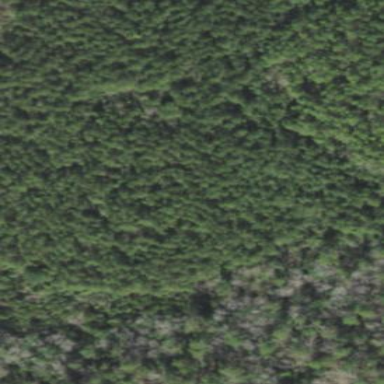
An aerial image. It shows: Forest area dominated by needle-leaved trees.